Question: So my problem is, that I want the Macro I'm writing to take the information put into certain cells and then copy them into a table underneath.
I'm starting the Macro like this
'''
Sub addData()
Dim lastrow As Long, nextBlankRow As Long
lastrow = Cells.Find(What:="*", _
After:=Range("A1"), _
LookAt:=xlPart, _
LookIn:=xlFormulas, _
SearchOrder:=xlPrevious, _
MatchCase:=False).Row
nextBlankRow = lastrow + 1
'''
Here I try to define how the Macro is supposed to find the last empty cell and also define lastrow and nextBlankRow.
After that I'm starting with a simple 'If' statement to see if the person has at least something in 'E2' on the same sheet.
'''
If Range("E2") = "" Then
MsgBox "Wahlen Sie ein KFZ aus!"
Range("E2").Select
Exit Sub
End If
'''
This works. When I'm not putting something into 'E2' I get the textbox with the alert.
Anyway if the IF-Statement is not triggered to exit the sub the Macro is given the instructions to get the information and put it in the table below
'''
Cells(nextBlankRow, 3) = Range("E2")
Cells(nextBlankRow, 4) = Range("E3")
Cells(nextBlankRow, 5) = Range("E4")
Cells(nextBlankRow, 6) = Range("E5")
Cells(nextBlankRow, 7) = Range("E6")
Cells(nextBlankRow, 8) = Range("E7")
Cells(nextBlankRow, 9) = Range("E8")
'''
Here seems to be a problem that probably relates to me failing to define variables correctly?
Because the Macro finds the right row but only overwrites into that row. So it ignores the fact that it "should" skip to the nextBlankrow which I defined earlier as
'''
nextBlankRow = lastrow + 1
'''
In addition to that I also have a line of code inplace which is supposed to check for duplicates
'''
Dim p As Long, q As Long
p = 13
q = p + 1
Do While Cells(p, 3) <> ""
Do While Cells(q, 3) <> ""
If Cells(p, 3) = Cells(q, 3) And Cells(p, 4) = Cells(q, 4) Then
MsgBox "Datensatz schon vorhanden!"
Range(Cells(q, 3), Cells(q, 9)).ClearContents
Else
q = q + 1
End If
Loop
p = p + 1
q = p + 1
Loop
End Sub
'''
Which always gives a false return. So even if the same set of Data is copied twice into the same row (as it does) it only "refreshes" the data and doesn't say "you're not allowed to do that".
I'm at a loss here.
Here's the full code for ease of use
'''
Sub addData()
Dim lastrow As Long, nextBlankRow As Long
lastrow = Cells.Find(What:="*", _
After:=Range("A1"), _
LookAt:=xlPart, _
LookIn:=xlFormulas, _
SearchOrder:=xlPrevious, _
MatchCase:=False).Row
nextBlankRow = lastrow + 1
If Range("E2") = "" Then
MsgBox "Wahlen Sie ein KFZ aus!"
Range("E2").Select
Exit Sub
End If
Cells(nextBlankRow, 3) = Range("E2")
Cells(nextBlankRow, 4) = Range("E3")
Cells(nextBlankRow, 5) = Range("E4")
Cells(nextBlankRow, 6) = Range("E5")
Cells(nextBlankRow, 7) = Range("E6")
Cells(nextBlankRow, 8) = Range("E7")
Cells(nextBlankRow, 9) = Range("E8")
Dim p As Long, q As Long
p = 13
q = p + 1
Do While Cells(p, 3) <> ""
Do While Cells(q, 3) <> ""
If Cells(p, 3) = Cells(q, 3) And Cells(p, 4) = Cells(q, 4) Then
MsgBox "Datensatz schon vorhanden!"
Range(Cells(q, 3), Cells(q, 9)).ClearContents
Else
q = q + 1
End If
Loop
p = p + 1
q = p + 1
Loop
End Sub
'''
'''
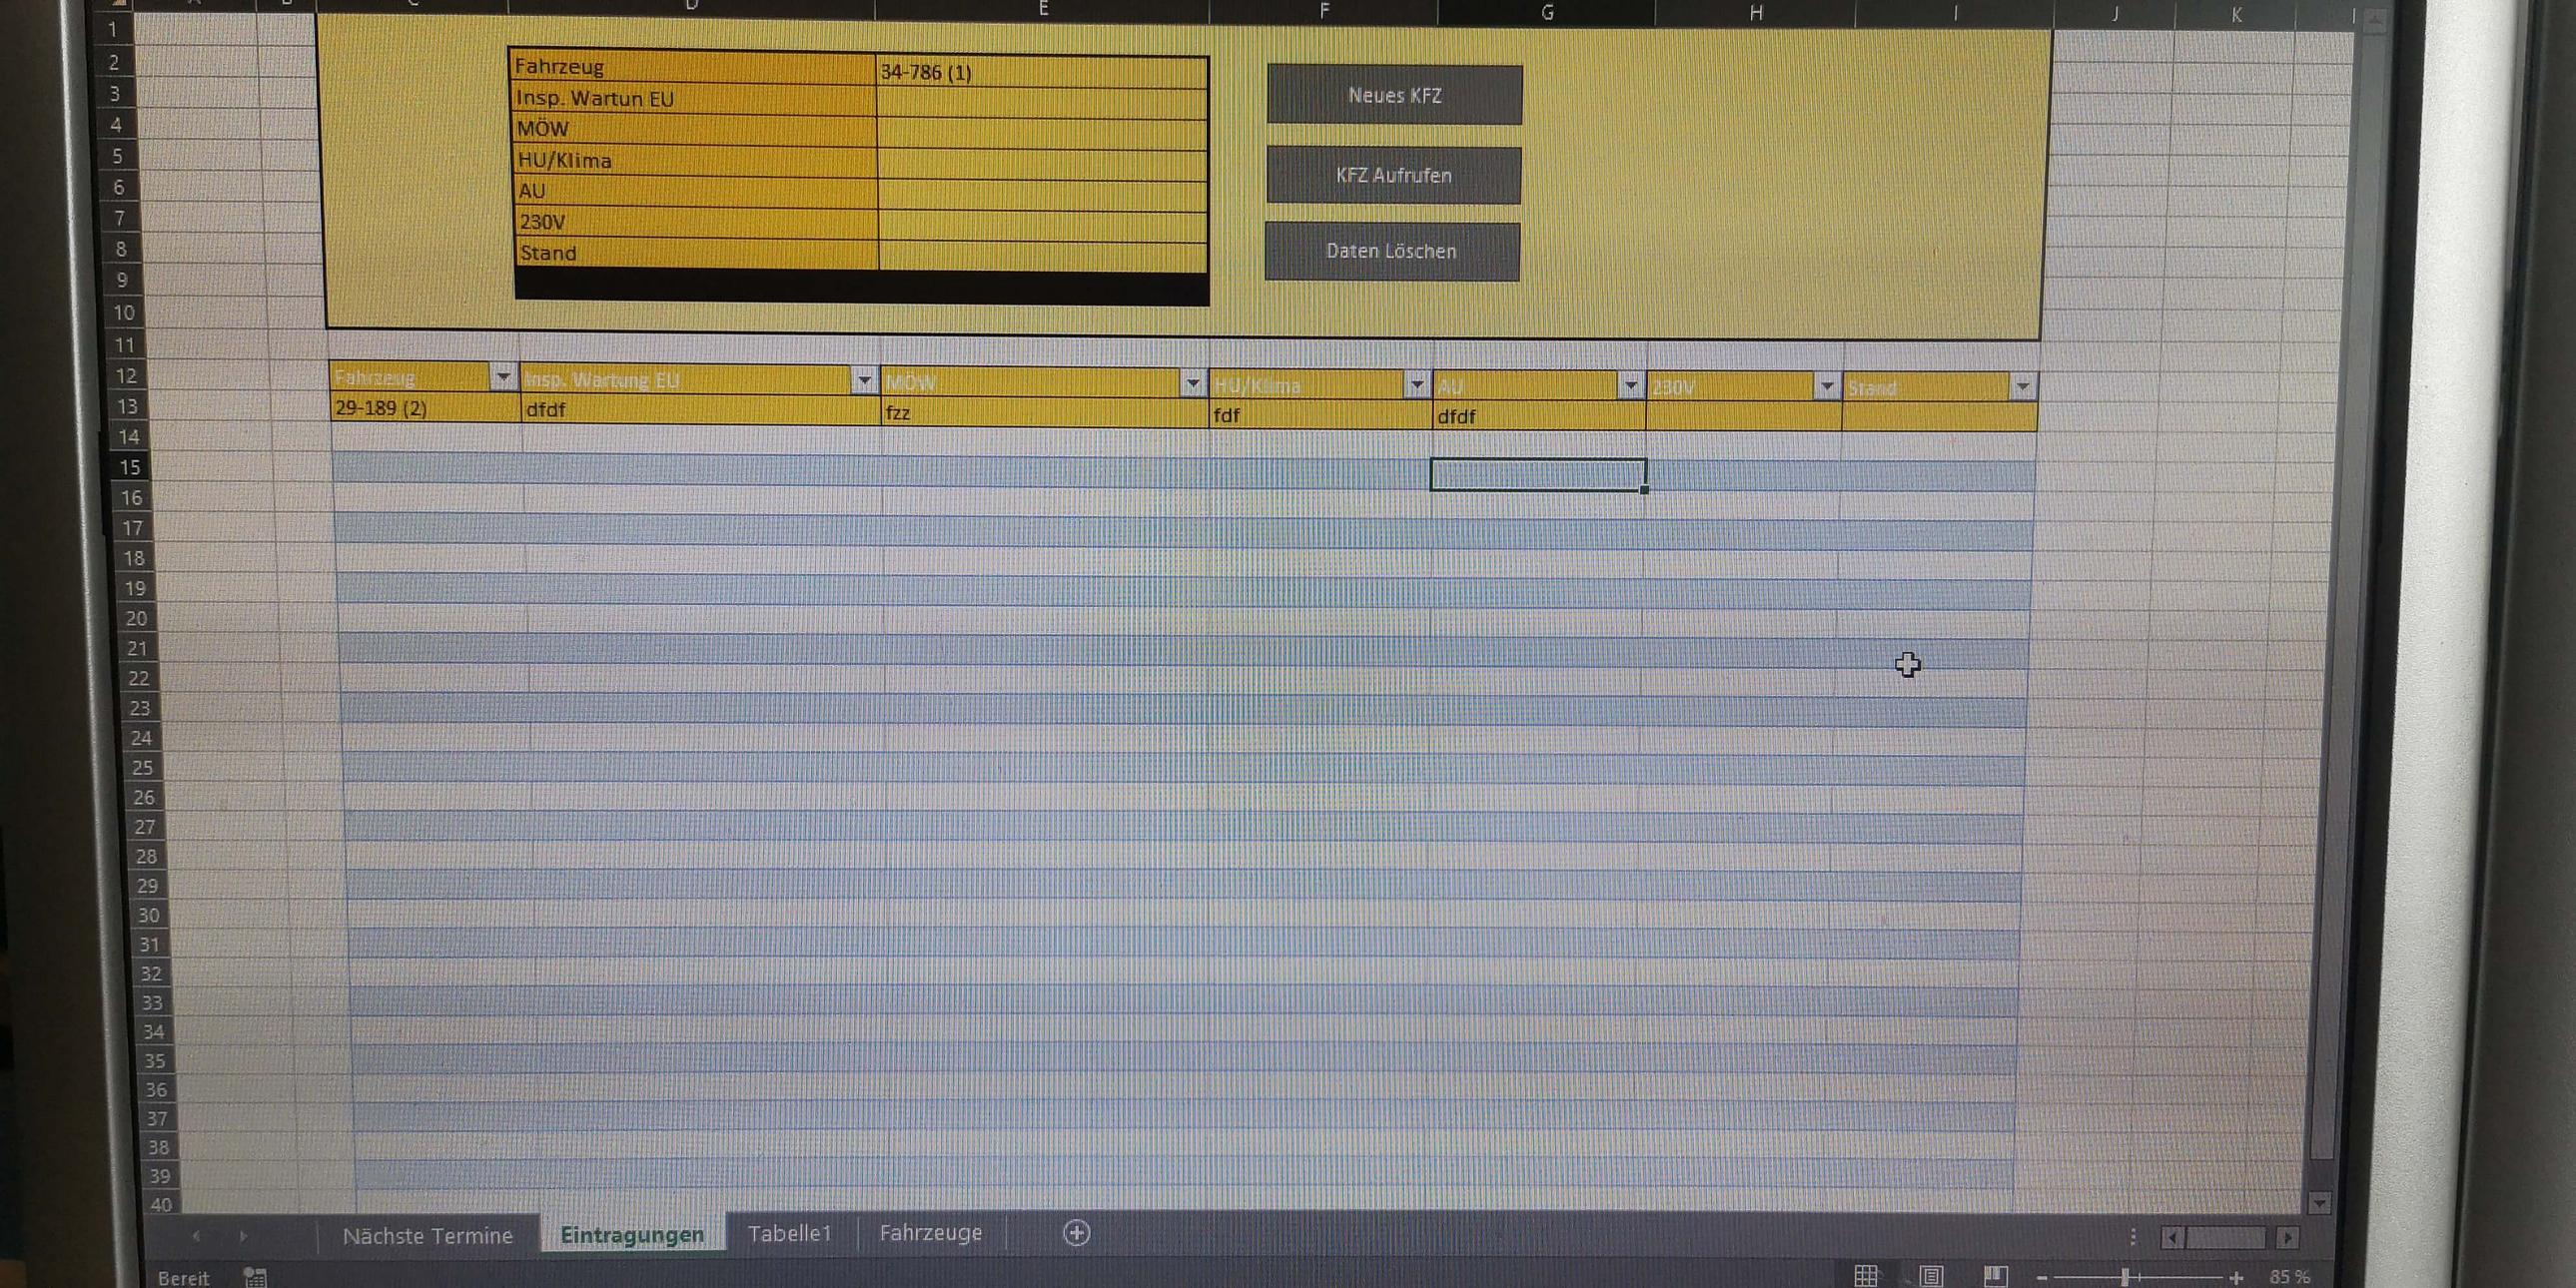
Answer: Please, test the next code:
'''
Sub copyRangeOnLastEmptyRow()
Dim sh As Worksheet, arr, lastERow As Long, matchCel As Range
Set sh = ActiveSheet
arr = sh.Range("E2:E9").value
lastERow = sh.Range("C" & sh.rows.Count).End(xlUp).row + 1
If lastERow < 13 Then lastERow = 13
'check if the range has not been alredy copied:
Set matchCel = sh.Range("C13:C" & lastERow - 1).Find(WHAT:=sh.Range("E2").value, LookIn:=xlValues, Lookat:=xlWhole, MatchCase:=False)
If Not matchCel Is Nothing Then
MsgBox sh.Range("E2").value & " has been found in cell " & matchCel.Address & "."
'bring up the data of the existing row:
sh.Range("E3:E9").value = Application.Transpose(sh.Range(matchCel.Offset(0, 1), matchCel.Offset(0, 7)).value)
Exit Sub
End If
sh.Range("C" & lastERow).Resize(1, UBound(arr)).value = Application.Transpose(arr)
sh.Range("E2:E9").ClearContents
End Sub
'''